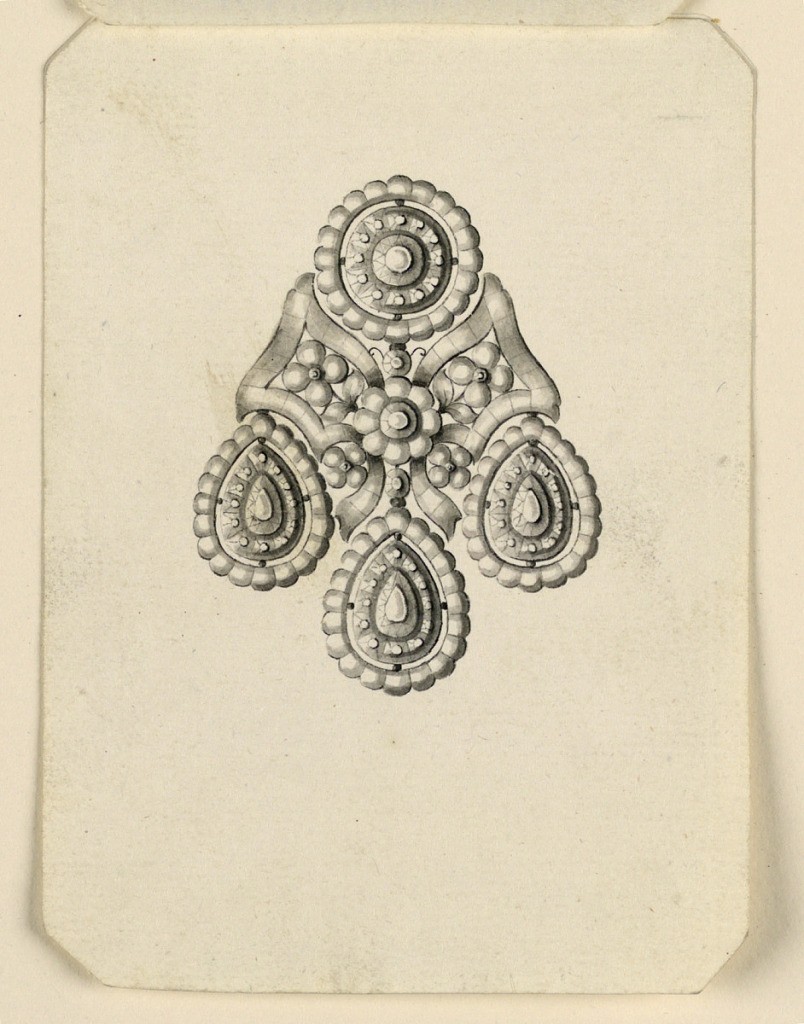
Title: Design for an Earring
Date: late 18th century
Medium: Pen and black ink, brush and gray watercolor on light green paper
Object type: Drawing
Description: Jewelry design for an earring. The central part has the transitional form from the knot to the wings, here done with flower stems. The usual scheme of a disk above and three drops below. Bevelled corners.